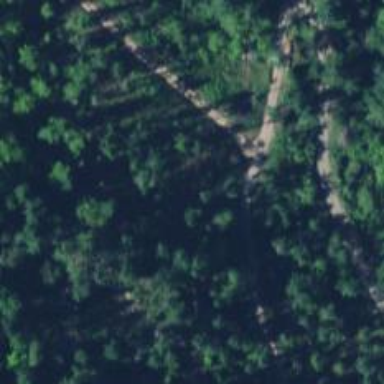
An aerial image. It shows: Driveway leading to service road.